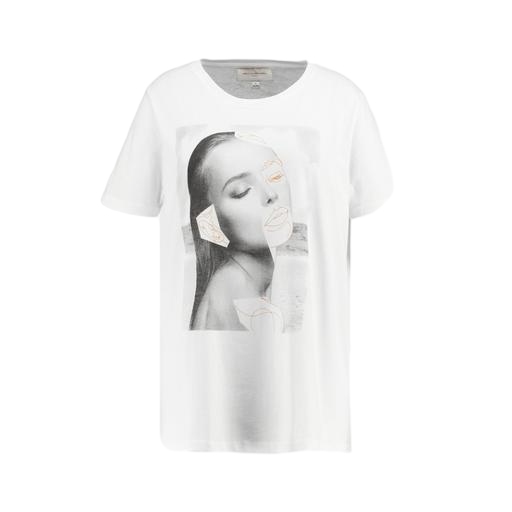
white plus size graphic tee, white graphic t-shirt only macy, white graphic tee, white background